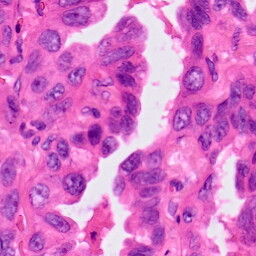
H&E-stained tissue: Lung